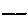
Label: line